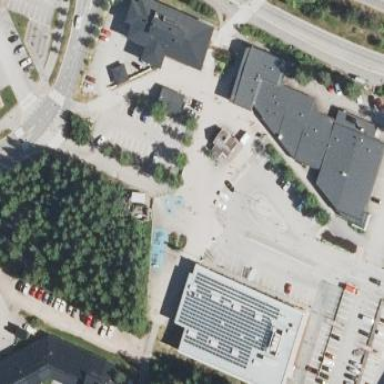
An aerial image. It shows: Retail area.